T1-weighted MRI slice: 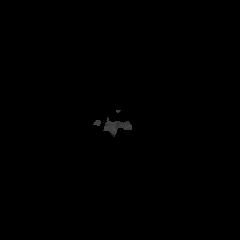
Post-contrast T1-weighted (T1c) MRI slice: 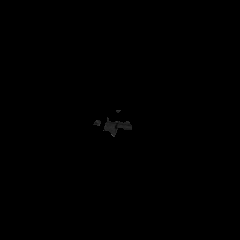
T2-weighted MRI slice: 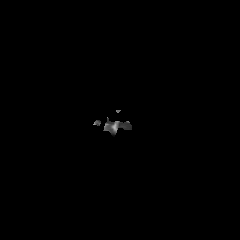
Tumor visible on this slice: no